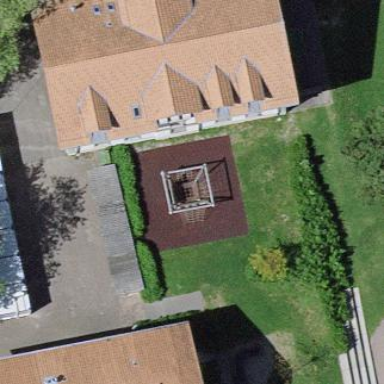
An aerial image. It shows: School building.